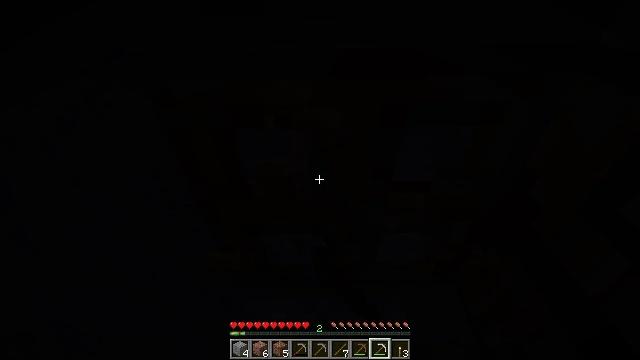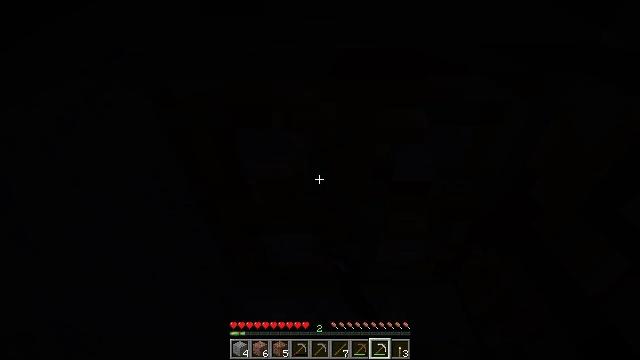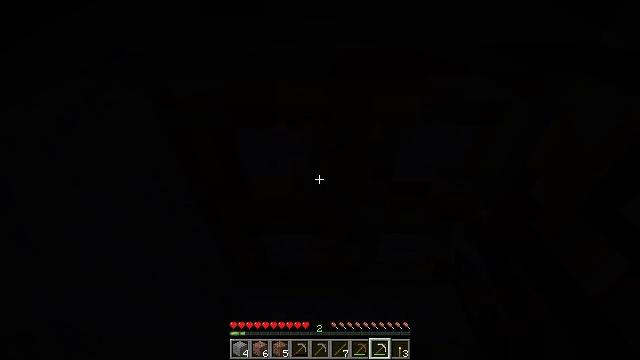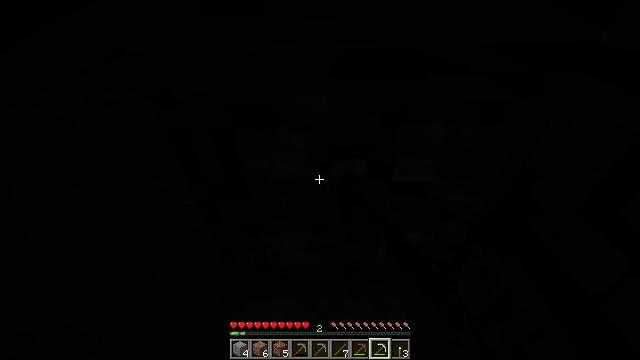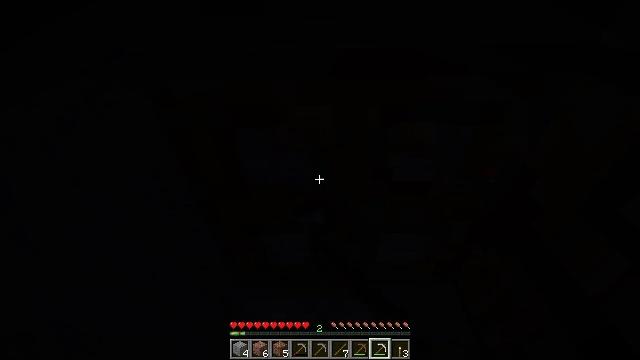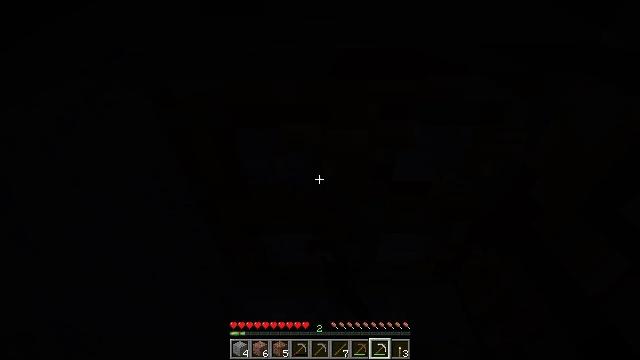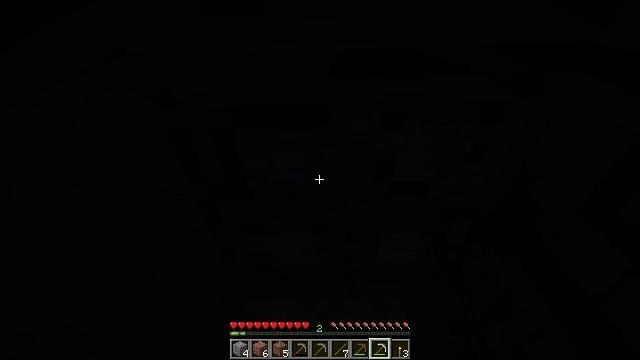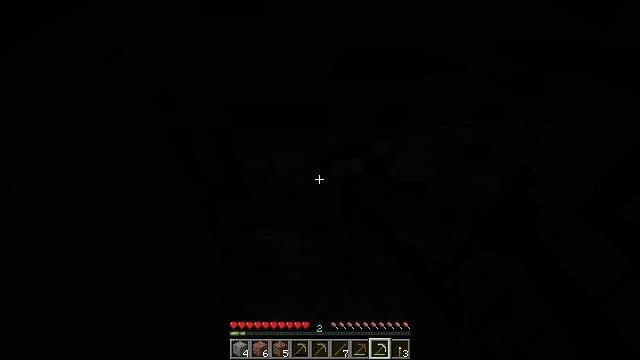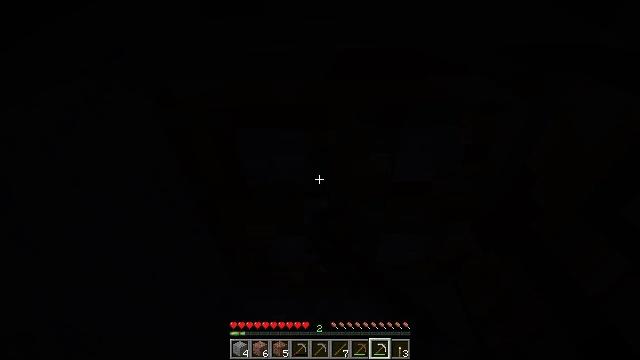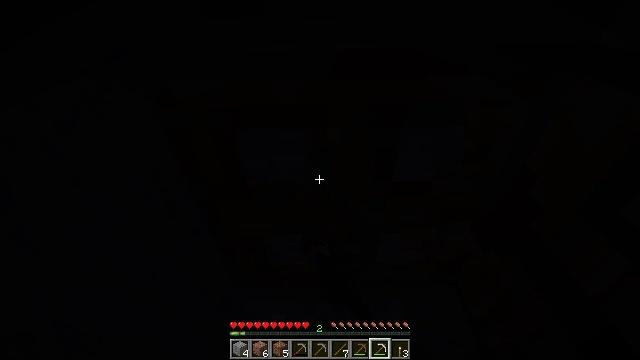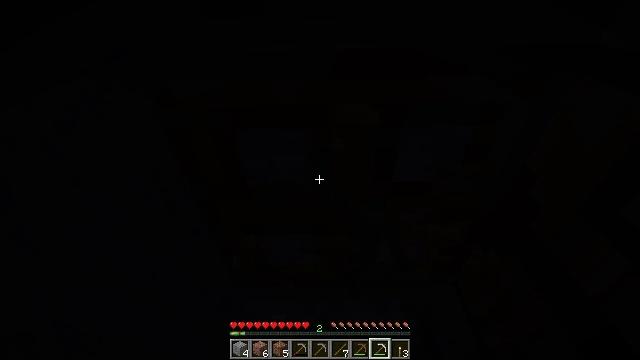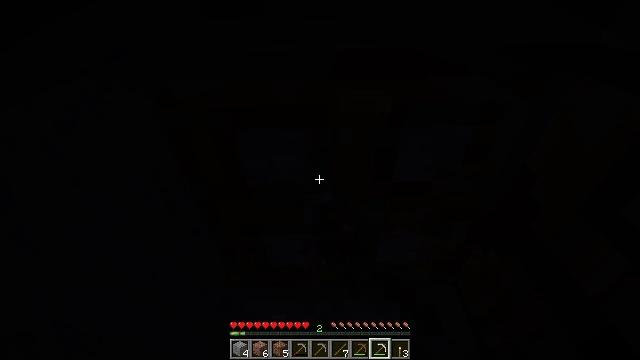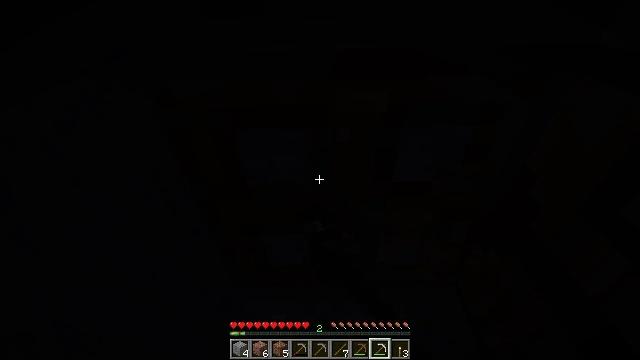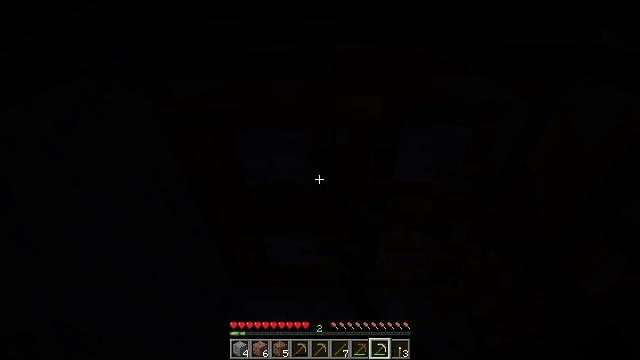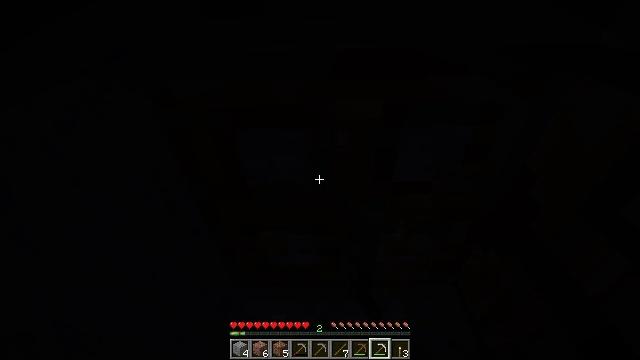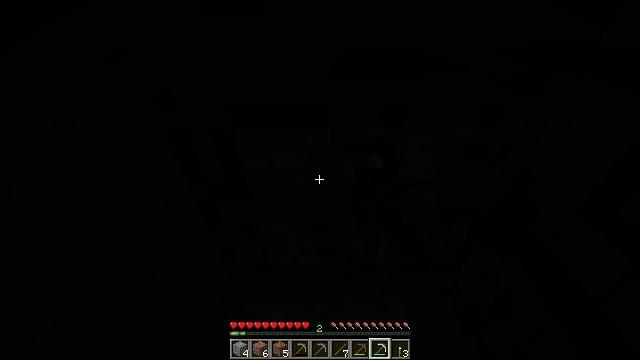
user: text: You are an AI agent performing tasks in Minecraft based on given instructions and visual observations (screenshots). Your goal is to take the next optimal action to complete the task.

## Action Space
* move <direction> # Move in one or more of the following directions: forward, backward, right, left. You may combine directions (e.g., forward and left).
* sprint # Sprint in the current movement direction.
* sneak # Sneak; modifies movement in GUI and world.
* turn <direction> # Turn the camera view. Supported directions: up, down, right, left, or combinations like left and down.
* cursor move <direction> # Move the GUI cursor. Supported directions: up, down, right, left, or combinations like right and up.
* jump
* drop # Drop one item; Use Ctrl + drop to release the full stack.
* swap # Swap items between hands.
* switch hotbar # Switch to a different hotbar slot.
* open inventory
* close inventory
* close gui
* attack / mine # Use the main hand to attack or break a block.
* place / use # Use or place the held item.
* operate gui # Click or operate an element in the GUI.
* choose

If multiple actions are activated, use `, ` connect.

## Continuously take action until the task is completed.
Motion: motion action
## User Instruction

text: Collect the oak trapdoor for re-use.
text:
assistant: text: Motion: attack / mine
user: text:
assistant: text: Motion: attack / mine
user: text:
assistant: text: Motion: attack / mine
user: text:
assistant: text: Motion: attack / mine
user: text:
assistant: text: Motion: attack / mine
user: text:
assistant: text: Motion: attack / mine
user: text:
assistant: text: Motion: attack / mine
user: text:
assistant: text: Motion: attack / mine
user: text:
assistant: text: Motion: attack / mine
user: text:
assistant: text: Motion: attack / mine
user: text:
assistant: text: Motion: attack / mine
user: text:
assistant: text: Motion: attack / mine
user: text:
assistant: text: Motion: attack / mine
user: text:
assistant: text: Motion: attack / mine
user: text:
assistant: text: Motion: attack / mine
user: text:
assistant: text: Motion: attack / mine
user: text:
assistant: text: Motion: attack / mine
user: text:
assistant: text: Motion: attack / mine
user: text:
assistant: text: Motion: attack / mine
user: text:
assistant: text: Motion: attack / mine
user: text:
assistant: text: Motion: attack / mine
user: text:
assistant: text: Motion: attack / mine
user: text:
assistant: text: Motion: attack / mine
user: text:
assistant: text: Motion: attack / mine
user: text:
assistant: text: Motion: attack / mine
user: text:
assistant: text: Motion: attack / mine
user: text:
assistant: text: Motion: attack / mine
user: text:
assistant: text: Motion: attack / mine
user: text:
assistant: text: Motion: attack / mine
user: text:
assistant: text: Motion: attack / mine